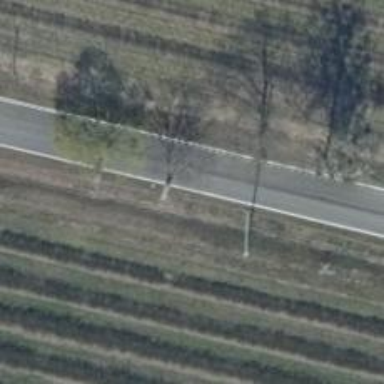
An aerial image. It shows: Deciduous tree with broadleaved leaves.